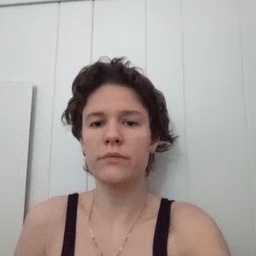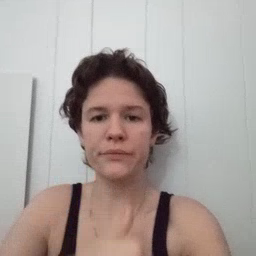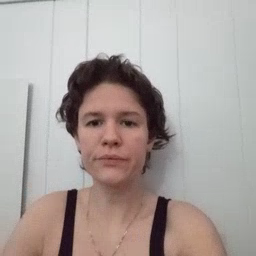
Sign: girl